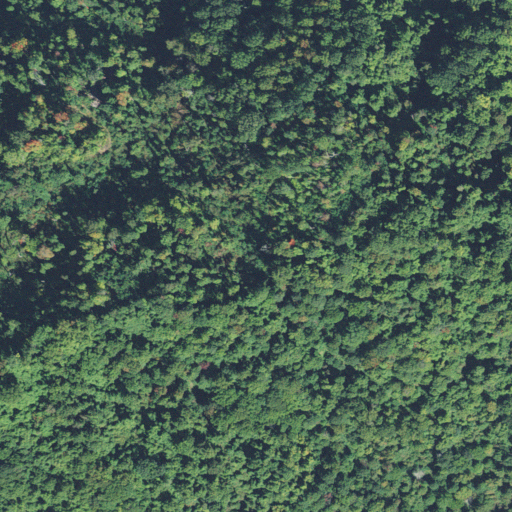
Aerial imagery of gap in North Carolina named Cud Gap containing deciduous forest, shrub, and evergreen forest